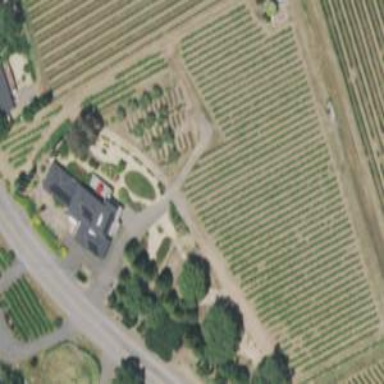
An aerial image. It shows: Vineyard with wine grapes as the main crop.